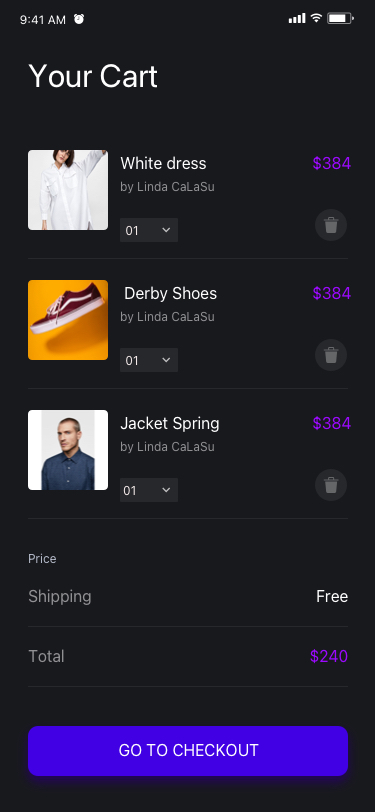
Text in this UI design:
Your Cart
White dress
$384
by Linda CaLaSu
01
 Derby Shoes
$384
by Linda CaLaSu
01
Jacket Spring
$384
by Linda CaLaSu
01
Price
Shipping
           Free
3 items
Total
$240
3 items
GO TO CHECKOUT
9:41 AM